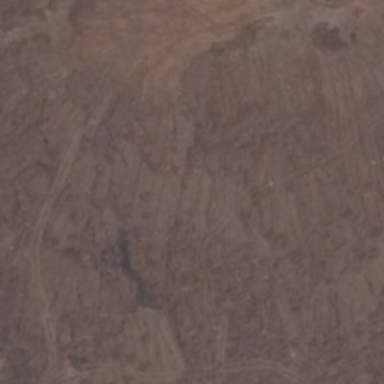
No plants were planted on the bare land .